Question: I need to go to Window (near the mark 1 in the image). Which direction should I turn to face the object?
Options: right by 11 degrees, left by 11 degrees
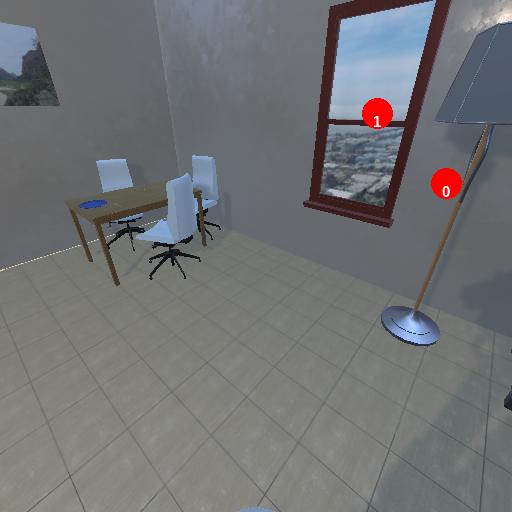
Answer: right by 11 degrees